Question: Apologies if the title is not completely accurate, but I am not sure how to phrase my question exactly. I would like to return only rows where the results include all items in the IN statement grouped on particular columns. So my query is:
'''
SELECT [DRSY],
[DRRT],
[DRKY],
[DRDL01]
FROM dbo.f0005
WHERE DRKY IN ('FC', 'OO', 'SH')
'''
I want to return records where DRSY and DRRT include all of the items 'FC', 'OO', 'SH'. Perhaps a picture will help illustrate this:

The only rows I want returned are where DRSY = '00' and DRRT = 'DT' because this includes all 3 values I specified. I have tried searching for different ways to use IN, EXISTS, and even ALL.
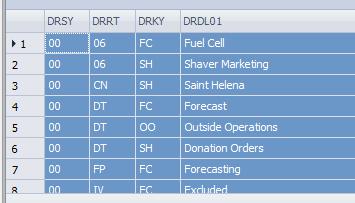
Answer: I believe this can be done by GROUPING and then ensuring the DISTINCT count is equal to the number of search items:
'''
SELECT [DRSY],
[DRRT]
FROM dbo.f0005
WHERE DRKY IN ('FC', 'OO', 'SH')
GROUP BY [DRSY], [DRRT]
HAVING COUNT(DISTINCT DRKY) = 3;
'''
What you could do is build up a derived table or CTE containing the list of desired values ('searchValues'), which you can then join to (instead of 'IN') and then you will be able to 'COUNT' the 'searchValues' to avodi any maintenance issues with counting values.
'''
WITH searchValues AS
(
select val
from (values ('FC'), ('OO'), ('SH')) as s(val)
)
SELECT [DRSY],
[DRRT]
FROM dbo.f0005
INNER JOIN searchValues s
ON DRKY = s.val
GROUP BY [DRSY], [DRRT]
HAVING COUNT(DISTINCT DRKY) = (SELECT COUNT(val) FROM searchValues);
'''
<URL>